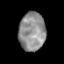
Tissue: prostate
Cell type: Myeloid cells
Senescence score: 0.3335
Nuclear area (px): 1002
Mean DAPI intensity: 142.784